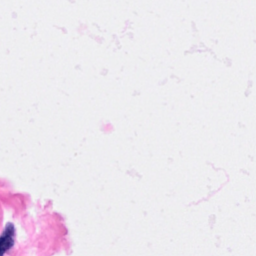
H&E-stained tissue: Breast